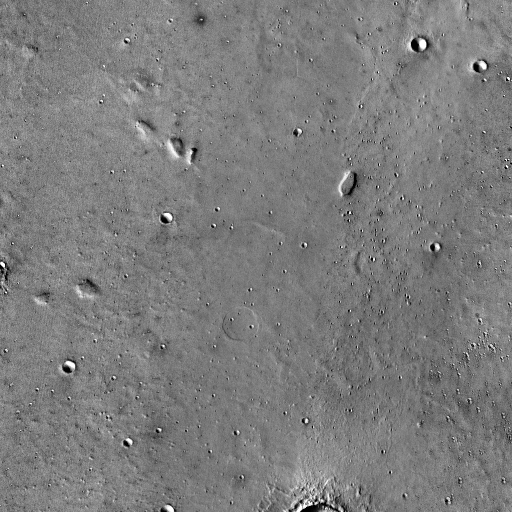
Crater classes present: Background, Other, Buried, Secondary